Question: I am integrating ActionBarSherlock in my app and I want to have some menus with some items and its respective icons.
I have looked into samples and documentation, and everything seems to be clear, but when I Inflate the menu, I can see just the text because there are no icons related to each item yet.
I would like to use the icons you see when creating an android project:

But I can't find it, and I don't want to use direct reference to android.R.drawable in order to use those clipart icons, because I have read it is recommended to have the files in drawable folders.
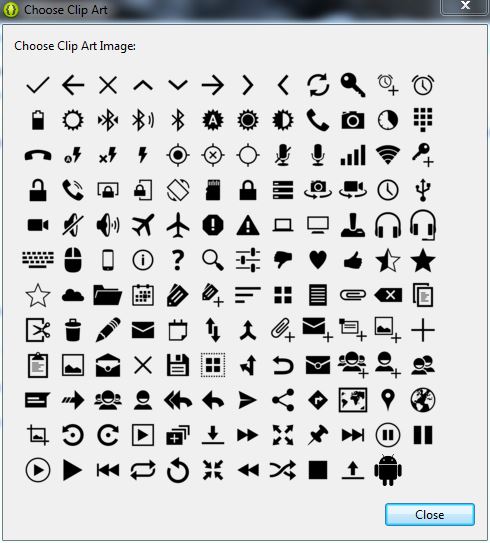
Answer: '''
android-sdk/platforms/android-xx/data/res/drawable-yyyy
'''
where xx is your target platform and yyyy is mdpi, hdpi, etc.
Copy the icons you want into the appropriate resource folder in your project.